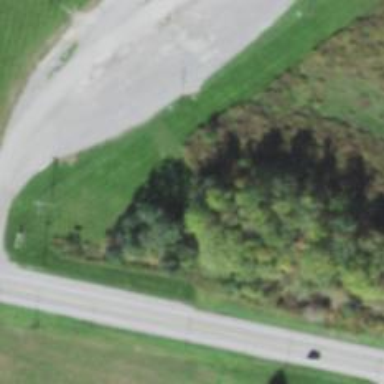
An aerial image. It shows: Abandoned road.